Question: I want to access controls of parent window from child of a popoup like:
- 'Window1''Window2'- 'Window2''Window3'- 'Window3''Window2'
Now i need to access Window1's controls from Window2 in case when Window2 is opened from Window3, How can i do it?
I tried to use 'window.opener.getElementById()' and 'window.opener.opener.getElementById()'by i am confused here!
:
'''
window.open('window2');
'''
:
'''
window.location.href = 'Window3';
'''
'''
window.open('window2');
'''

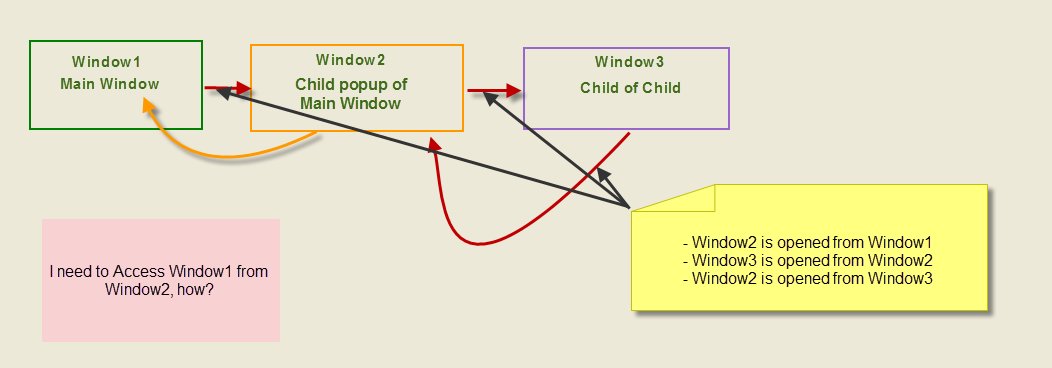
Answer: You can scan backwards through the 'window.opener' chain:
'''
function getBaseOpener(win){
var opener;
do {
/// check to see if our storage property has been set, if so use it
/// this gets around the problem that the window.opener chain may have
/// been broken.
if ( win.baseOpener ) {
opener = win.baseOpener;
break;
}
/// for each window.opener we find scan backwards until we find a
/// window that has no window.opener. This should be our main window.
} while( (opener = win.opener) && (win = opener) );
/// return the result and store it for next time, this will prevent
/// problems if any of our openers are ever closed.
return (win.baseOpener = opener);
}
'''
The above should always return the base opener, as long as it is executed once on each newly opened window just after that window has been created (and the entire window chain is still alive at that point).
Obviously if the base window is ever closed you have a problem ;)
### update
Apologies, I thought the above was clear, I guess it is if you've handled lots of intercommunication between windows -- but not if not :) Anyway, I've added comments to explain the code and added usage information to make things clearer.
Place the following so that it'll load in each of your windows that'll get opened.
'''
<script>
function getBaseOpener(win){
var opener;
do {
if ( win.baseOpener ) {
opener = win.baseOpener;
break;
}
} while( (opener = win.opener) && (win = opener) );
return (win.baseOpener = opener);
}
/// this first execution is important, it creates the baseOpener
/// property that will keep our link to the main window even
/// if our parents have been closed and reopened later on.
var mainWindow = getBaseOpener(window);
</script>
'''
Then anywhere in your code if you need to get the base window, just use the following:
'''
mainWindow
'''
or run getBaseOpener again:
'''
getBaseOpener(window)
'''
This should always return the base/main window (Window 1) - except when executed from within the base window itself... there it will return 'undefined'.
If you then wish to use 'getElementById' you'll need to access the document like this:
'''
mainWindow.document.getElementById('element_id');
'''